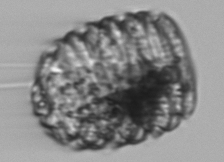
Label: Polykrikos